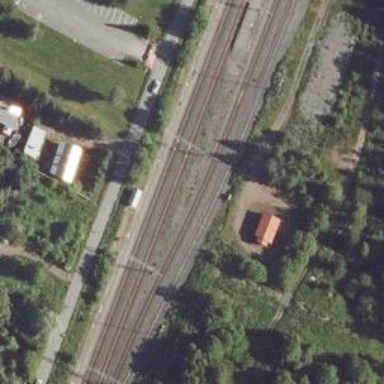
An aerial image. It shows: Platform edge at railway station.